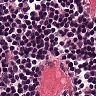
Metastatic tissue present: no